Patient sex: F
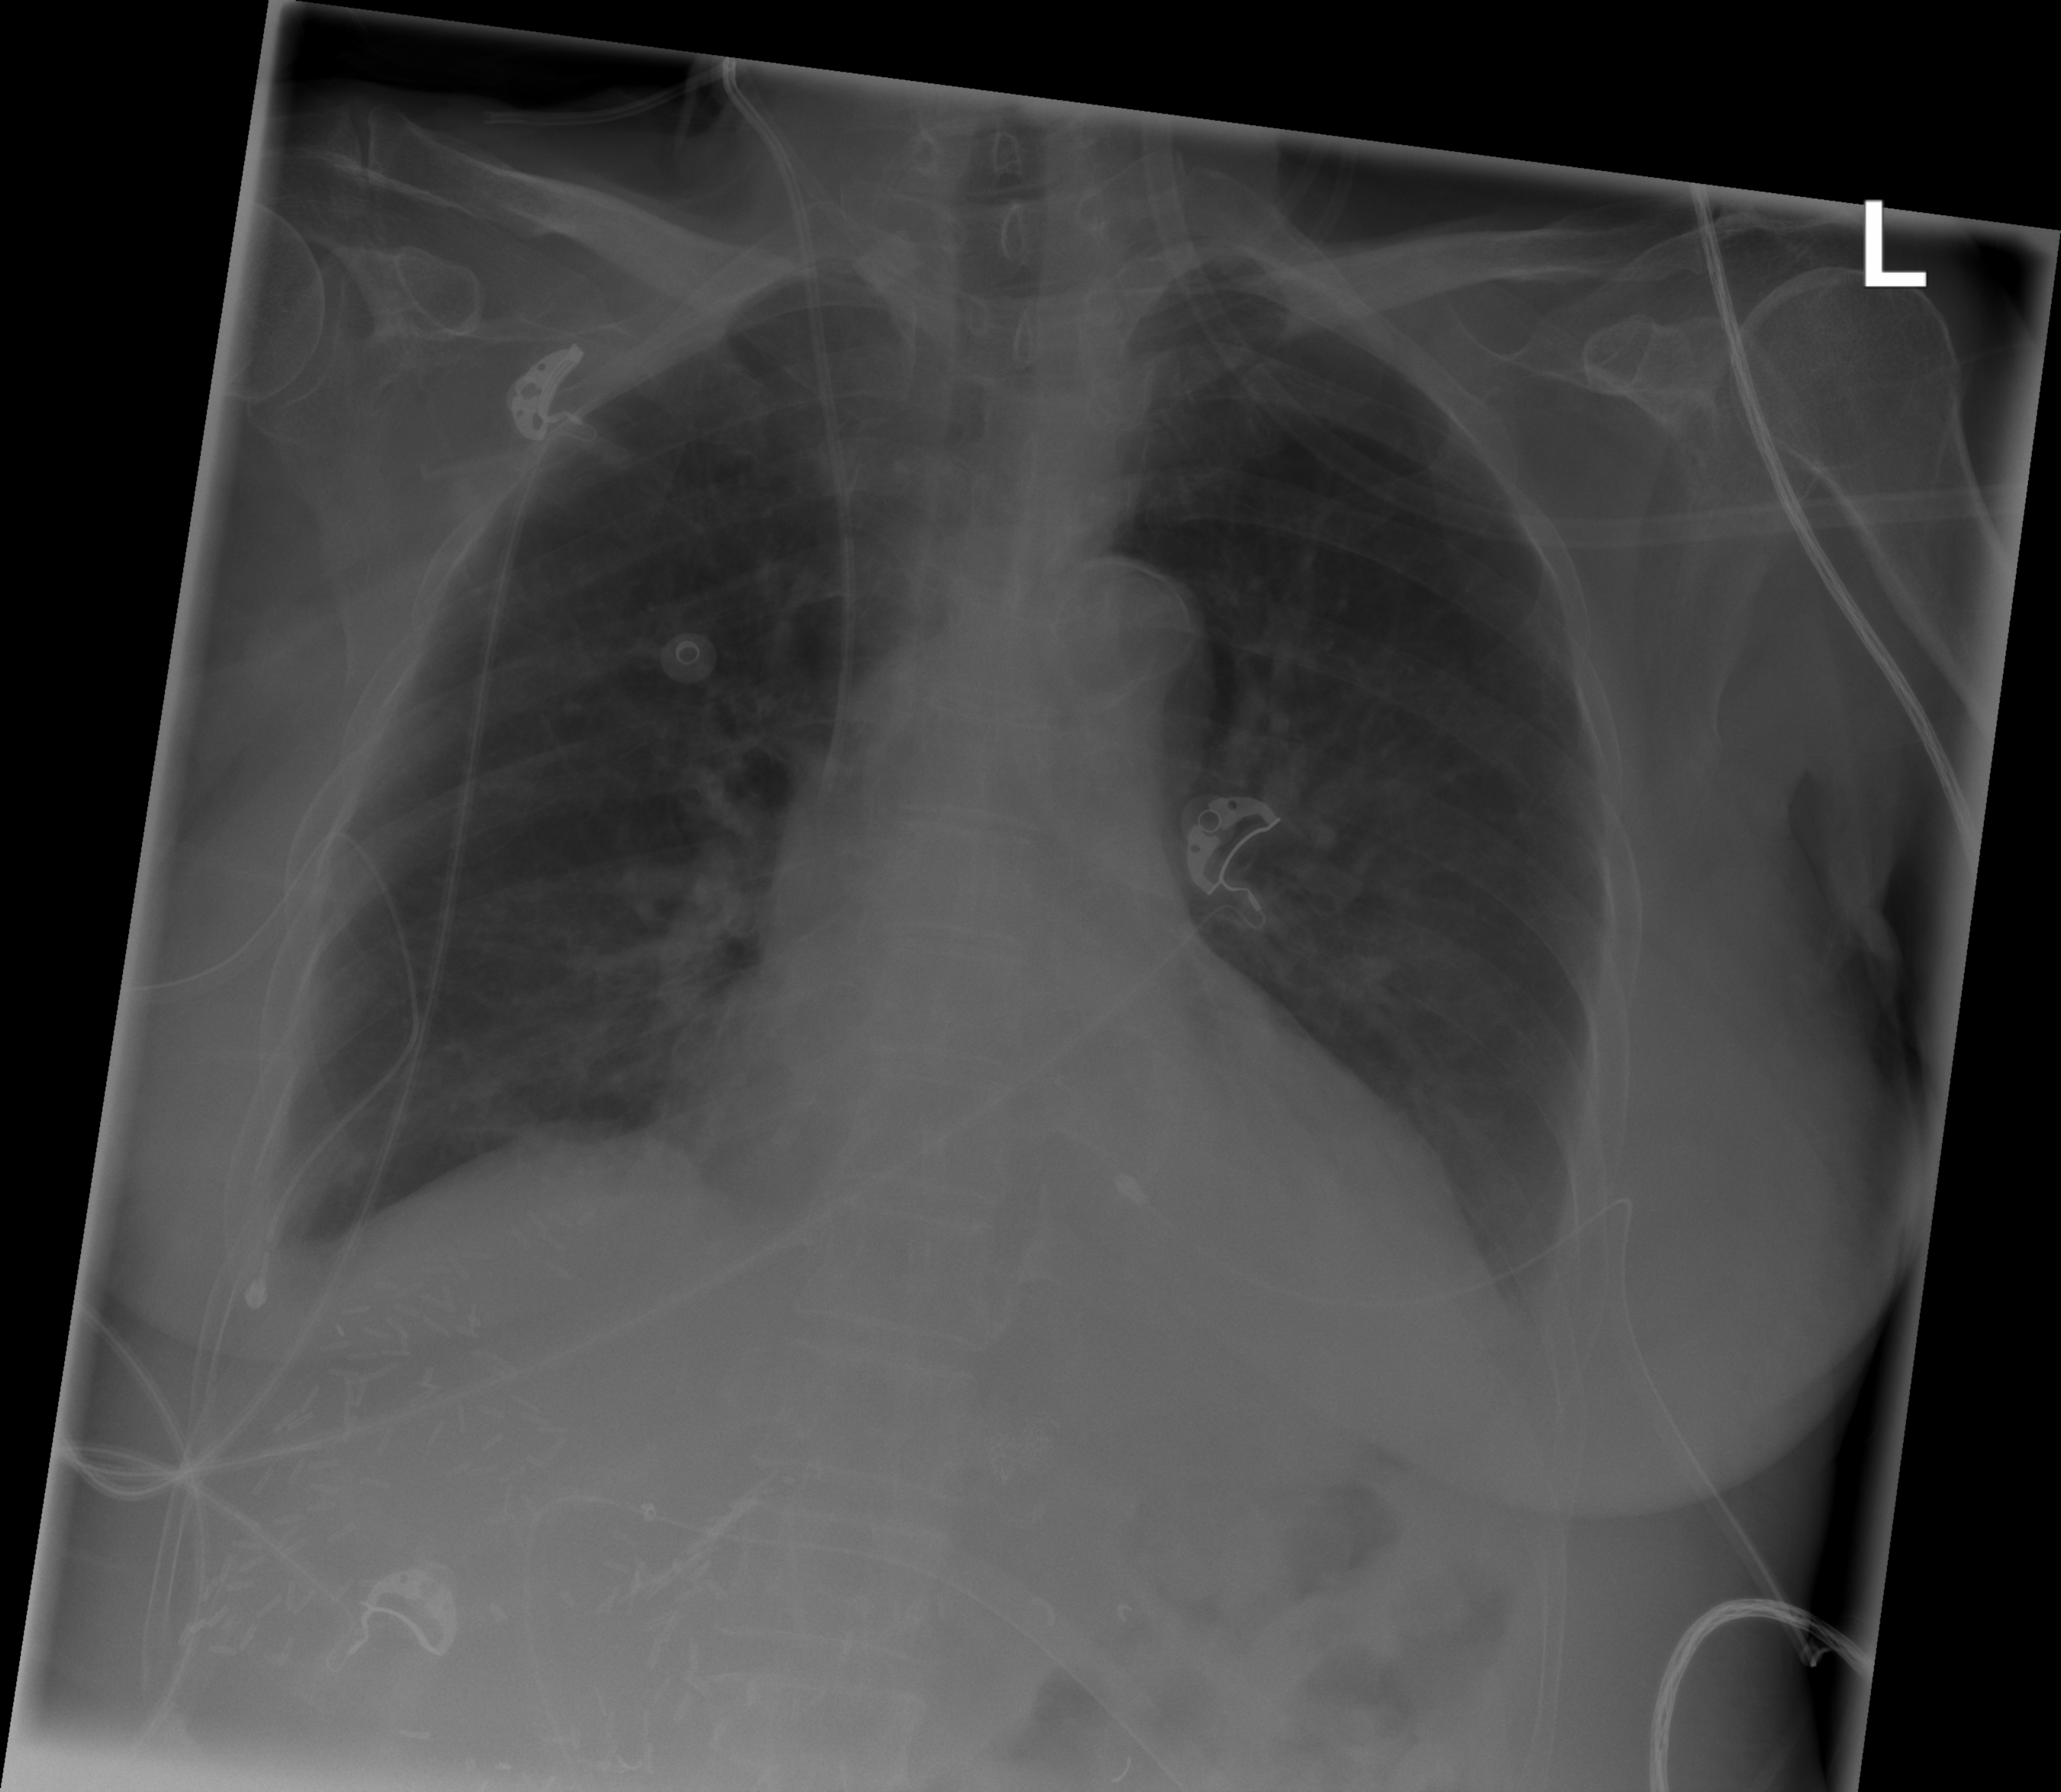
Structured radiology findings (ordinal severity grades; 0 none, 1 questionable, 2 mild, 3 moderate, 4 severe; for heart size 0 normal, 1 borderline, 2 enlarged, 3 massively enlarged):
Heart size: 2
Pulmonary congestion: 0
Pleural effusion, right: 0
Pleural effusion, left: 2
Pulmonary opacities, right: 0
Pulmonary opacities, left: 0
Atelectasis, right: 0
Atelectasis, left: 2